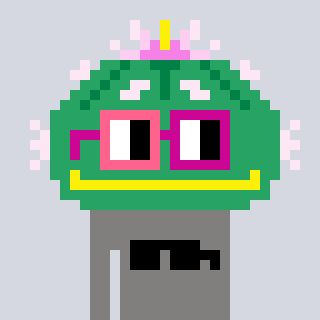
a pixel art character with square pink and red glasses, a peyote-shaped head and a bluegrey-colored body on a cool background